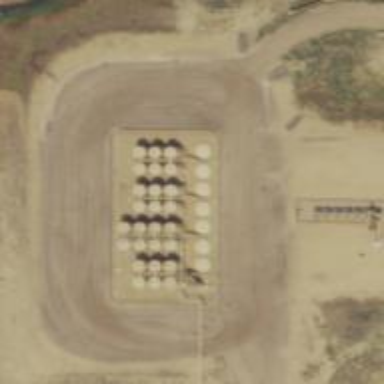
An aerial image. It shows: Storage tank that is man-made.